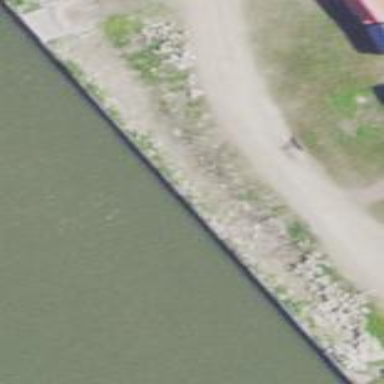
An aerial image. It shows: Breakwater structure.